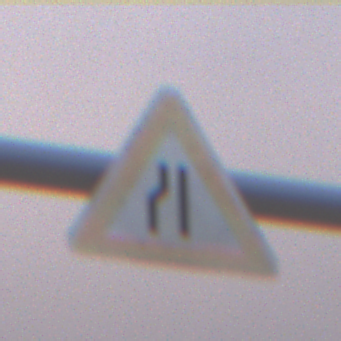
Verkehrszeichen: EinseitigVerengteFahrbahnLinks
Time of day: SunriseSunset
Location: Outdoor (Beach)
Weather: Overcast
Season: NotSpecified
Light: Natural